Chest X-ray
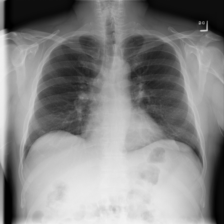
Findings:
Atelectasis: negative
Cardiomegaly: negative
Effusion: negative
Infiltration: negative
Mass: negative
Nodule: negative
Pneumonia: negative
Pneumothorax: negative
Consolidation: negative
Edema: negative
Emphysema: negative
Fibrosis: negative
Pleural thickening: negative
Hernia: negative